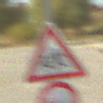
Verkehrszeichen: KinderRechts
Zusatzzeichen unten: VerbotUeberholenEinspurigeFahrzeuge
Umgebung: Outdoor, RoadRail
Tageszeit: MorningAfternoon
Wetter: PartlyCloudy
Licht: Natural
Jahreszeit: NotSpecified
Kontrast: HighContrast